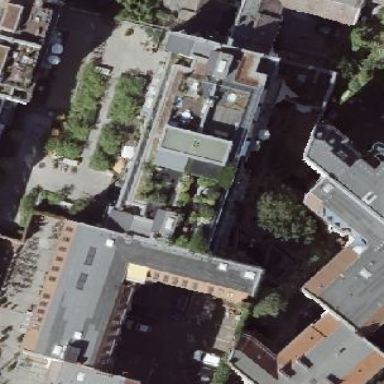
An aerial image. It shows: Commercial building.